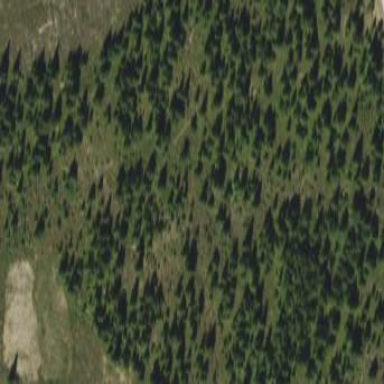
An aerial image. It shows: Evergreen needle-leaved woodland.